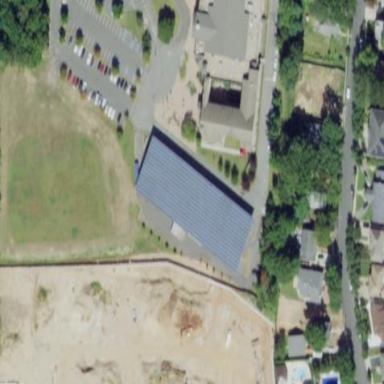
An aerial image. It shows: Solar photovoltaic panel on the roof of building used as solar power generator.